Interaction volume radius: 5 \u00c5
Interaction volume height: 20 \u00c5
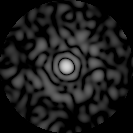
Disorder parameter: 0.8291